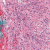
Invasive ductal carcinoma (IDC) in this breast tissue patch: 1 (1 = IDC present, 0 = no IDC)